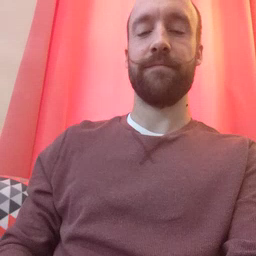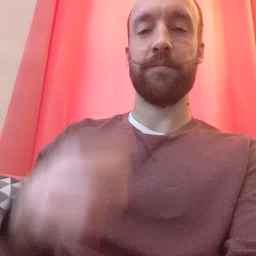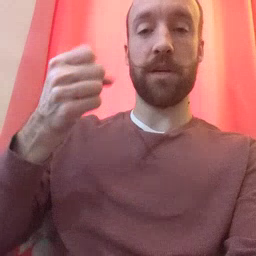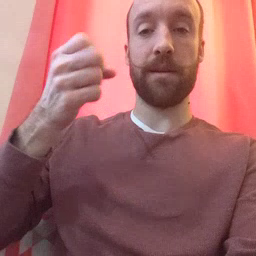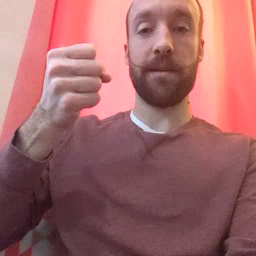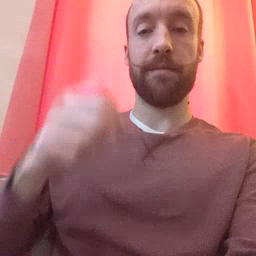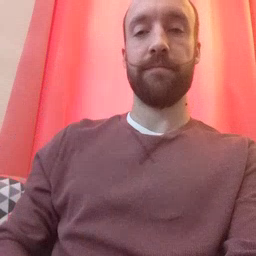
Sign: milk